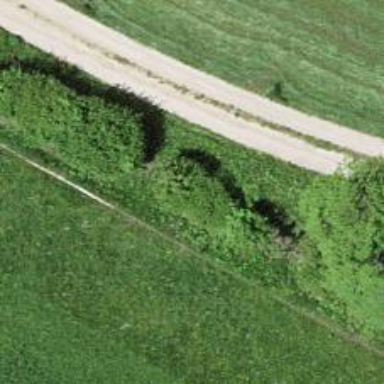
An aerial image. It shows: Hedge acting as barrier.